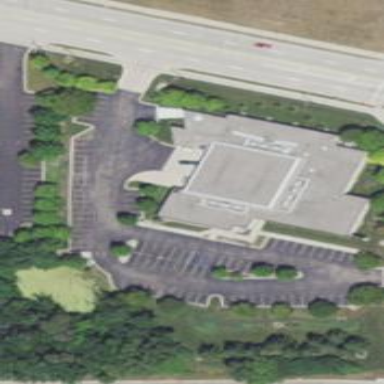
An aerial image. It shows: Commercial building.